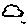
Label: cloud